Aerial crown-view tile of a tropical tree (Barro Colorado Island, Panama), acquired 20240716:
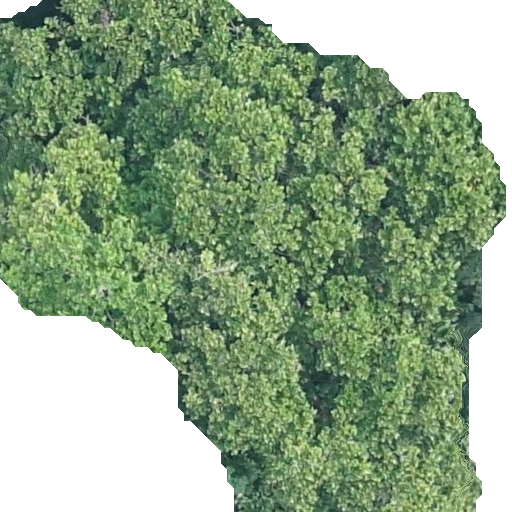
Species: Anacardium excelsum
GBIF accepted scientific name: Anacardium excelsum
Crown area: 336.616 m²